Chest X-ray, PA view. Patient: 27 years old, sex F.
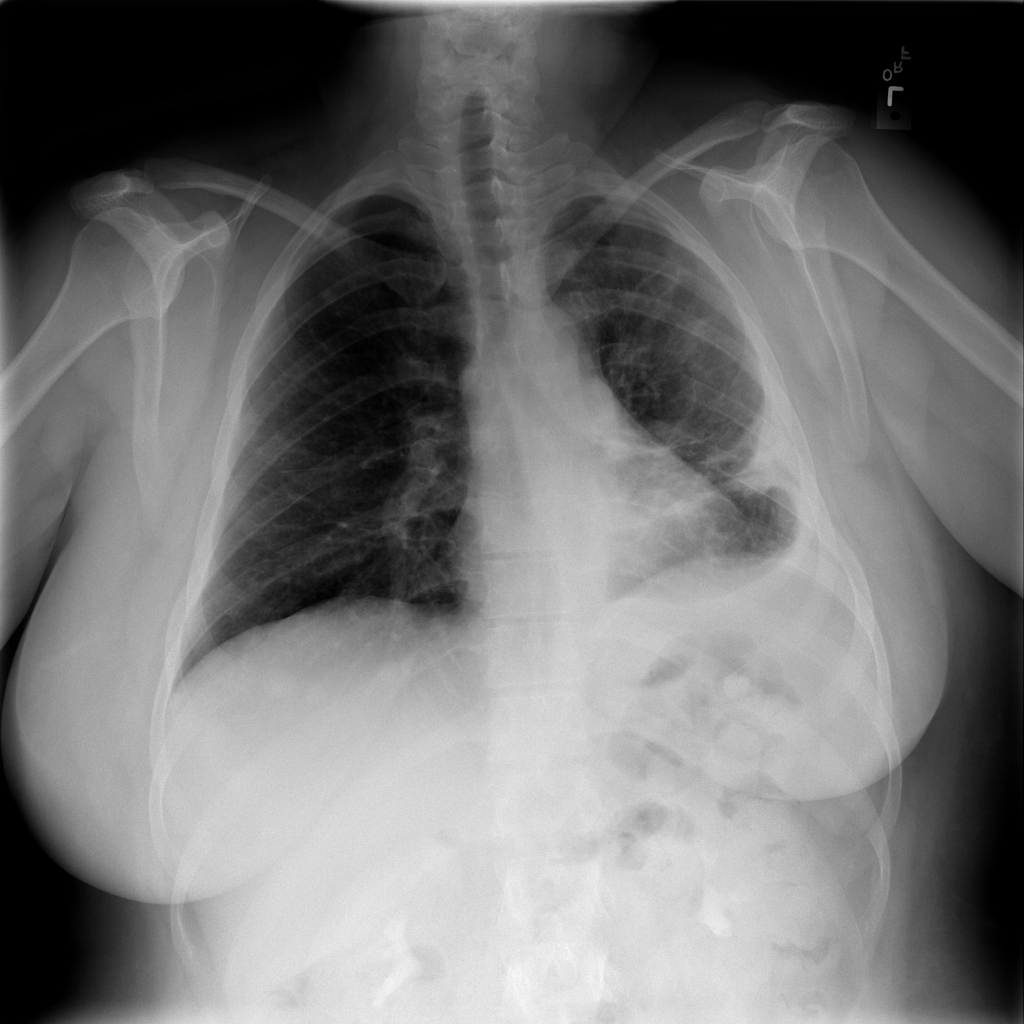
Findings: Infiltration